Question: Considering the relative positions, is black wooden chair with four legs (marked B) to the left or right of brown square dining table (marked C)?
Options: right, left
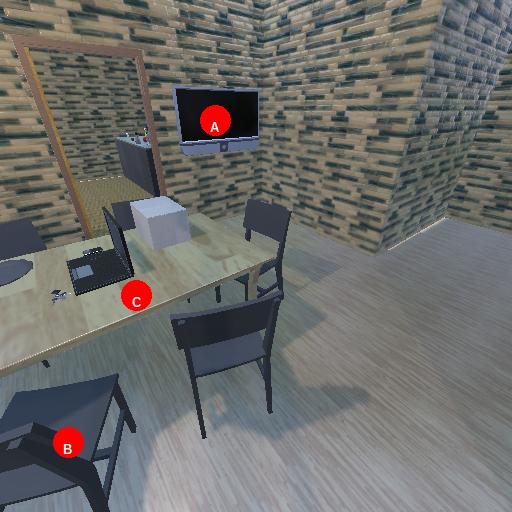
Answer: right